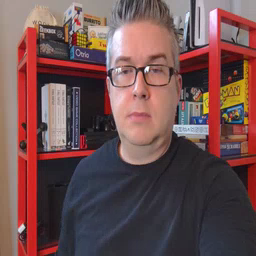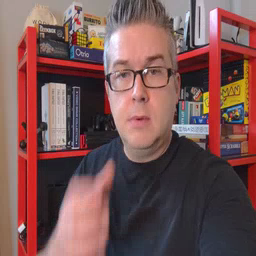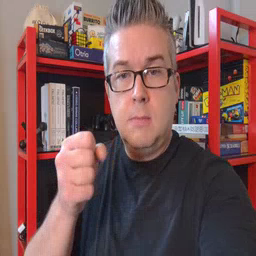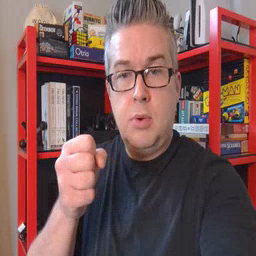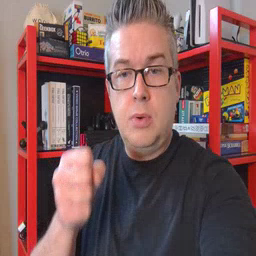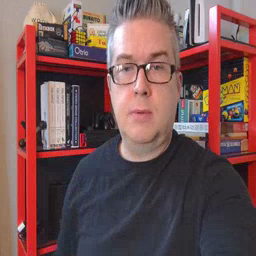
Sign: milk